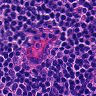
Metastatic tissue present: no